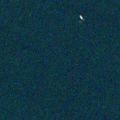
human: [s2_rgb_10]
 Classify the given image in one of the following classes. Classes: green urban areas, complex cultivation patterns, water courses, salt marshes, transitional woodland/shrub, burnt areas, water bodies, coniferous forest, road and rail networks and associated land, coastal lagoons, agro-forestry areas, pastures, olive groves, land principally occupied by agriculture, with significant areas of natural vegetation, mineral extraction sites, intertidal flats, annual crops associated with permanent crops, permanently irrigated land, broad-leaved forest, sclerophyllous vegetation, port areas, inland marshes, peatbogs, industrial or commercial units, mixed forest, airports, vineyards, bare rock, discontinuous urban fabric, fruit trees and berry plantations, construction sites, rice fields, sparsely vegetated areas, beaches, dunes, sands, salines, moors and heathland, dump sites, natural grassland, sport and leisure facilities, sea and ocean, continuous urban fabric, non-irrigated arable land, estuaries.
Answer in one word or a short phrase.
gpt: sea and ocean